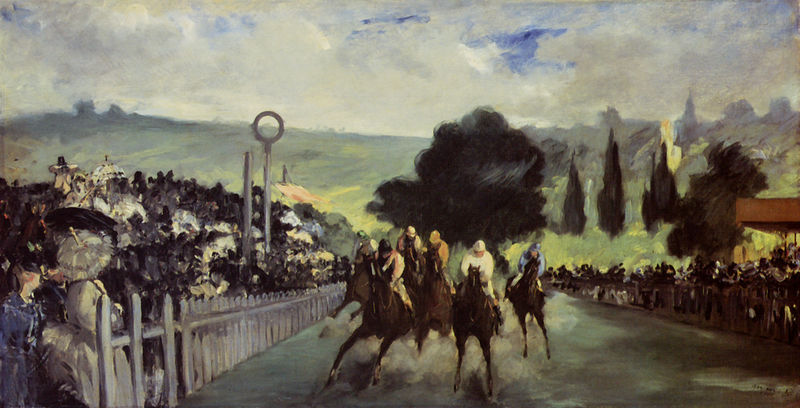
Titel: Die Rennen von Longchamp
Künstler: Édouard Manet
Standort: Chicago (Illinois)
Institution: The Art Institute of Chicago
Schlagwörter: baum, berg, blau, gemälde, himmel, weiß, wolken, bäume, frauen, gelb, grün, impressionismus, kirchturm, komposition, landschaft, menschen, mädchen, ocker, sand, stadt, bewegung, braun, degas, edgar degas, frau, grau, holz, hut, hüte, kleid, männer, schwarz, strasse, dach, dame, gebäude, gras, haus, rasen, rot, schirm, sonnenschirm, tier, tiere, weg, wiese, wolke, zaun, beige, anzug, kappen, mütze, mützen, mensch, öl, hügel, sonne, wiesen, publikum, england, wald, kreis, pferd, pferde, reiter, turm, zypressen, hufe, reiten, ritt, sattel, steigbügel, sommer, perspektive, spieler, stab, zuschauer, berge, gebirge, nebel, lattenzaun, weis, zäune, ölgemälde, beobachter, wetter, weib, weiber, sport, wettkampf, ölfarbe, ring, zusehen, geld, regenschirme, rennen, schirme, staub, helm, hufen, helme, strecke, pferderennen, bahn, spiele, geschwindigkeit, galopp, bretterzaun, sonnenschirme, ziel, stadion, ölbilder, rennbahn, trabrennbahn, jockeys, jockey, jokey, wetten, freiluft, start, turnier, einlauf, rennstrecke, balue, pferdesport, rennsport, wette, reiter pferde, gr+ün